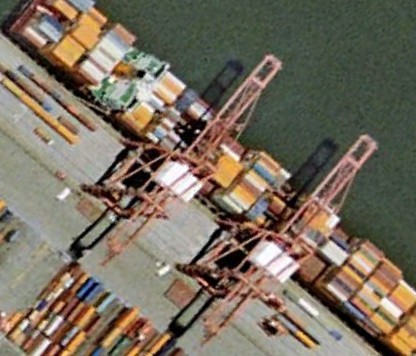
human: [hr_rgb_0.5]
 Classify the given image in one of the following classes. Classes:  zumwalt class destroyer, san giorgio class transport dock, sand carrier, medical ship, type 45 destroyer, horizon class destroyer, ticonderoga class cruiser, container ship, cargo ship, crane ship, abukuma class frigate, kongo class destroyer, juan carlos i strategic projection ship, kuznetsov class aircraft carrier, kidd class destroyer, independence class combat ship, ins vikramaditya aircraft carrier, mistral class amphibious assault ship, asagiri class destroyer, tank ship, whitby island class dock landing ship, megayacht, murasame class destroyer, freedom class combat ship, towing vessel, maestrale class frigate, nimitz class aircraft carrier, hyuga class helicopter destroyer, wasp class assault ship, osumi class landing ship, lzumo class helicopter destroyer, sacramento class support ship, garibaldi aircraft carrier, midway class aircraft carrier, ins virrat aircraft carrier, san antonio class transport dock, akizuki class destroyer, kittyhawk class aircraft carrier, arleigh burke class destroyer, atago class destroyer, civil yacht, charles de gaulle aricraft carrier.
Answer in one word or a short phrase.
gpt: Container ship